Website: home-depot
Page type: order-tracking
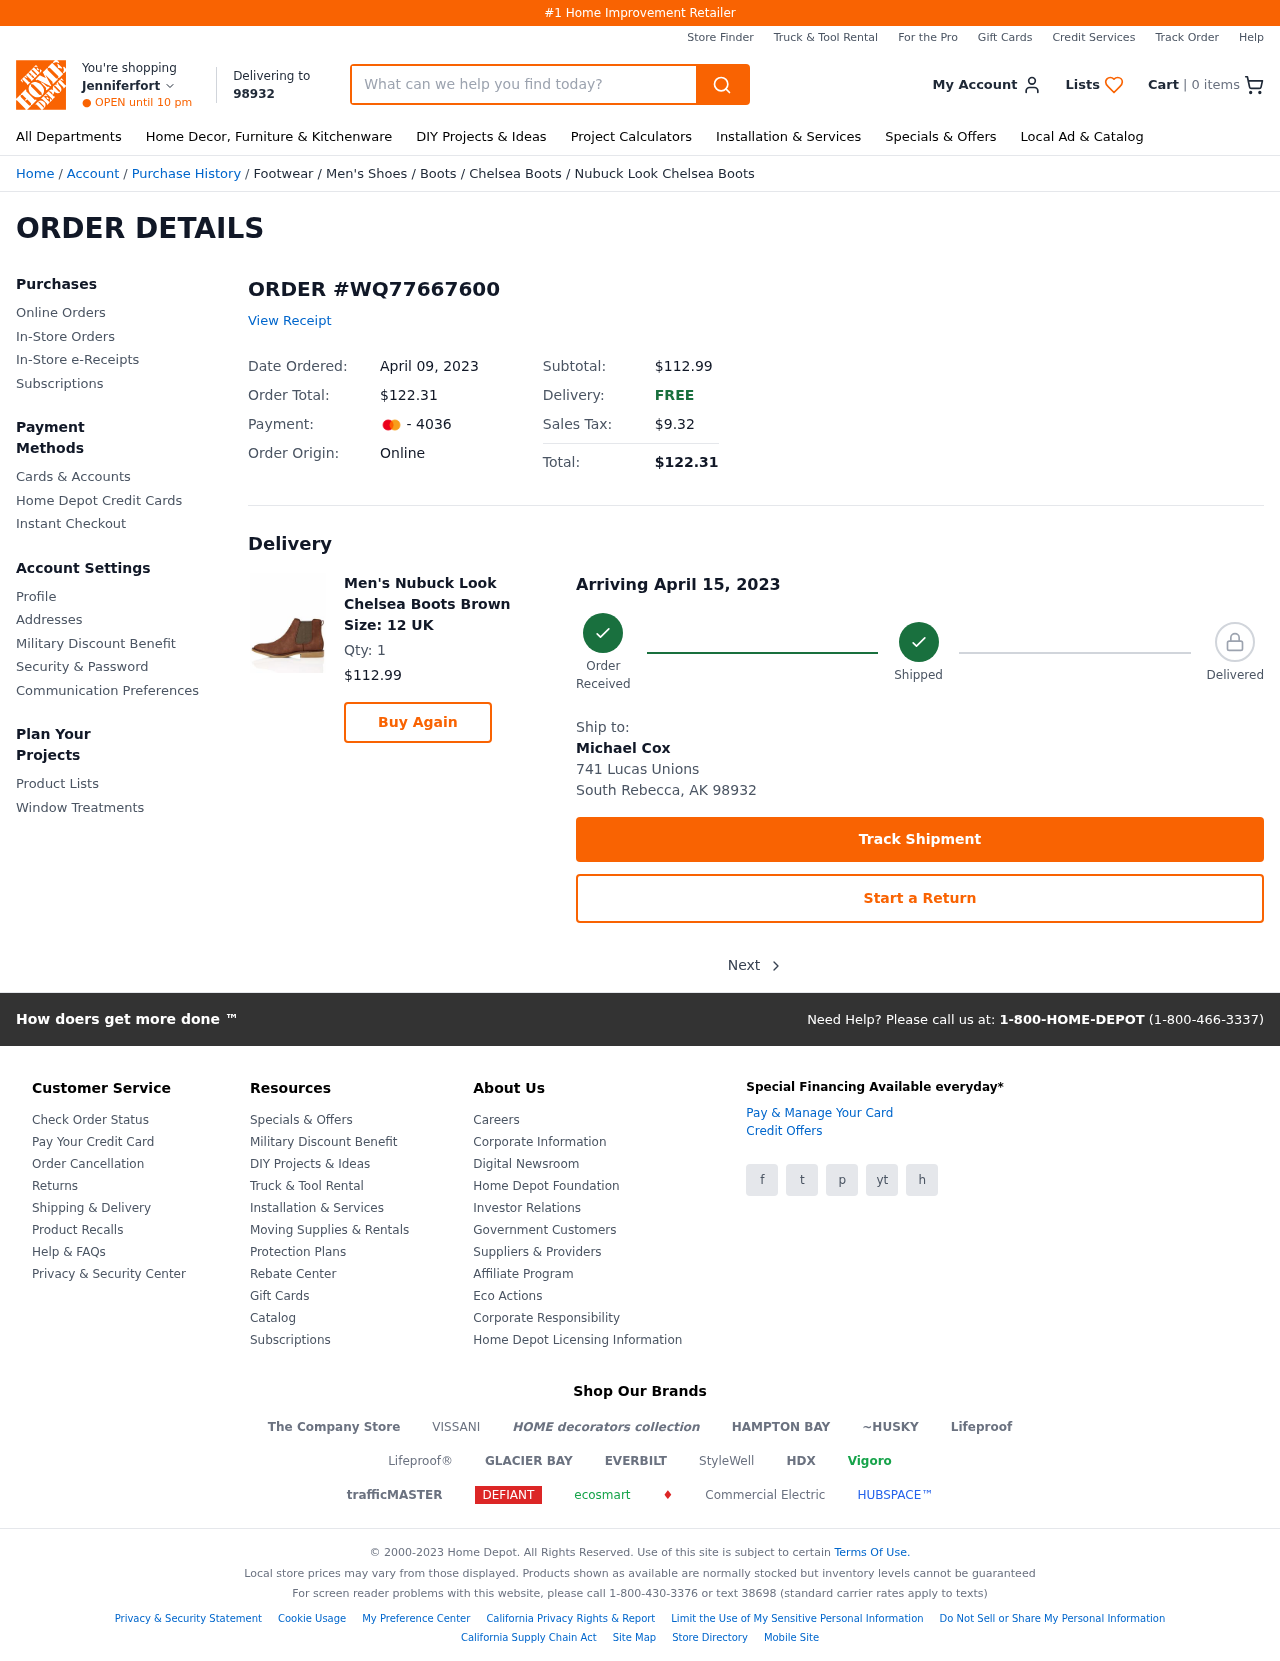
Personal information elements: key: PII_CARD_LAST4
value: - 4036
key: PII_CITY2
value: Jenniferfort
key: PII_CITY_STATE_ZIP
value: South Rebecca, AK 98932
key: PII_FULLNAME
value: Michael Cox
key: PII_POSTCODE
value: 98932
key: PII_STREET
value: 741 Lucas Unions
Product elements: key: PRODUCT1_BREADCRUMB
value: Footwear
Men's Shoes
Boots
Chelsea Boots
Nubuck Look Chelsea Boots
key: PRODUCT1_NAME
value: Men's Nubuck Look Chelsea Boots Brown Size: 12 UK
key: PRODUCT1_PRICE
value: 112.99
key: PRODUCT1_QUANTITY
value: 1
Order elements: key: ORDER_NUM_ITEMS
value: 0
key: ORDER_ID
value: WQ77667600
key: ORDER_DATE
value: April 09, 2023
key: ORDER_TOTAL
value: $122.31
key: ORDER_SUBTOTAL
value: $112.99
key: ORDER_TAX
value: $9.32
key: ORDER_DELIVERY_DATE
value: Arriving April 15, 2023
Search elements: key: HEADER_SEARCH
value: What can we help you find today?